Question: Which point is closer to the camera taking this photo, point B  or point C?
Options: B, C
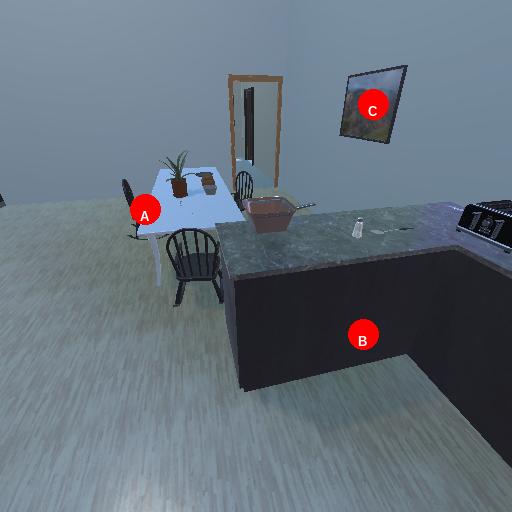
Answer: B